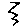
Label: zigzag